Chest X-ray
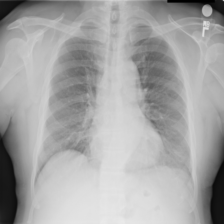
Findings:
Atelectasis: negative
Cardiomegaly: negative
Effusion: negative
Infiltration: negative
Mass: negative
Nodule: negative
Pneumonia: negative
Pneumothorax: negative
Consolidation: negative
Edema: negative
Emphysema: negative
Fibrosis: negative
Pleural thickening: negative
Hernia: negative